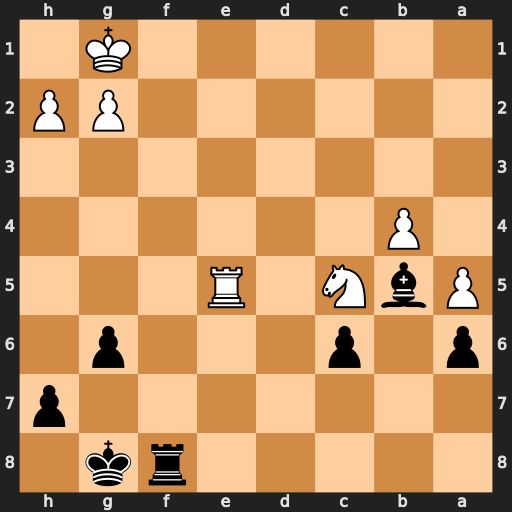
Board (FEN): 5rk1/7p/p1p3p1/PbN1R3/1P6/8/6PP/6K1
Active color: b
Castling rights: -
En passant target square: -
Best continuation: Rf1#